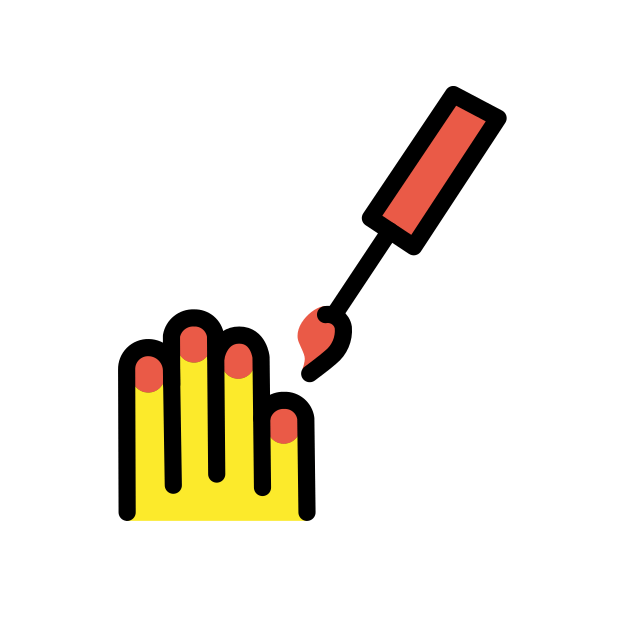
Emoji: 💅
Name: nail polish
Unicode: 0x1f485